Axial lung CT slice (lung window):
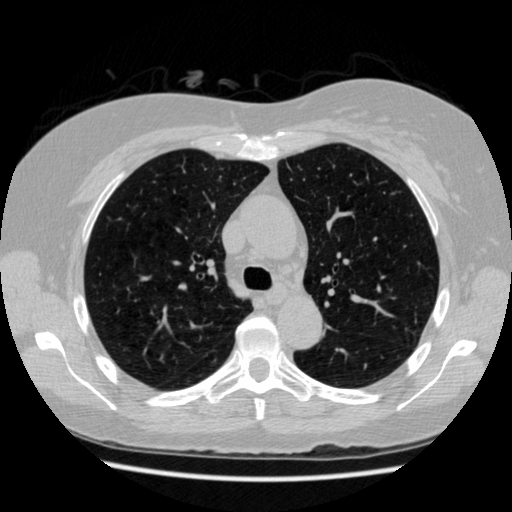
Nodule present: no